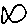
Label: fish